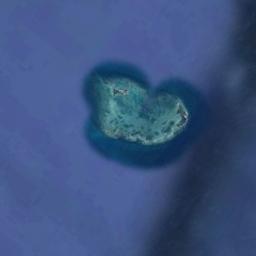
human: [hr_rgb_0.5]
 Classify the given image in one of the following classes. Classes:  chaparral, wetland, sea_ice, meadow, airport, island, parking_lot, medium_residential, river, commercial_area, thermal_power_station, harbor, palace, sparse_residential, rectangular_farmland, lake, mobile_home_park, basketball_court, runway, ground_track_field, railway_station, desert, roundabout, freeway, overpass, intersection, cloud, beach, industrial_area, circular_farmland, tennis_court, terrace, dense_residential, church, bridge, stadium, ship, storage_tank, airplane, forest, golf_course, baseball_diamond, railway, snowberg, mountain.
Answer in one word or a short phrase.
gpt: island